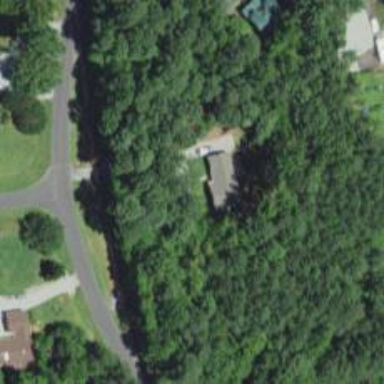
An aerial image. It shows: Driveway.